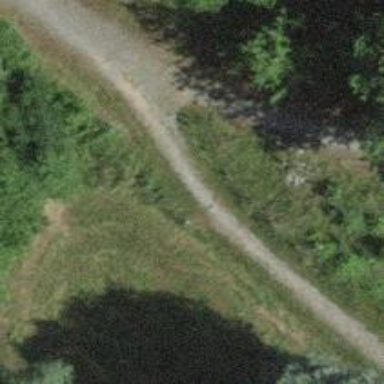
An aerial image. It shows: Gravel track with grade 3 tracktype.